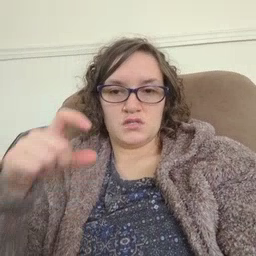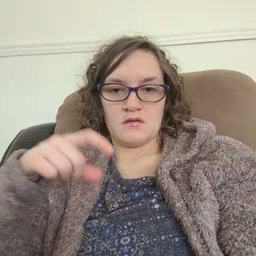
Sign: time